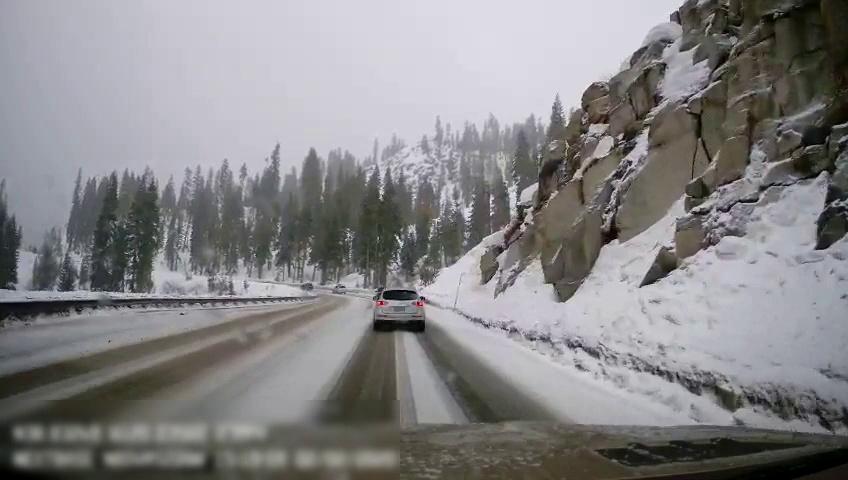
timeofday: Day
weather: Snowy
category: Drivable Space
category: Vehicles | SUV
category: Vehicles | Car
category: Vehicles | SUV
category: Vehicles | SUV